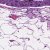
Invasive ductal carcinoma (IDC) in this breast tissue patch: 0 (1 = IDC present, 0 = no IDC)